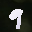
Label: 9